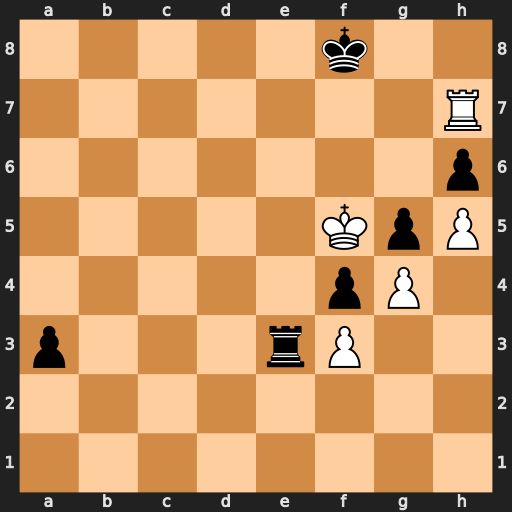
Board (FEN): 5k2/7R/7p/5KpP/5pP1/p3rP2/8/8
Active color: w
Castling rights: -
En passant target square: -
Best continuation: Rxh6 Rxf3 Ra6